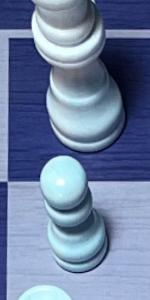
Label: Pawn_White